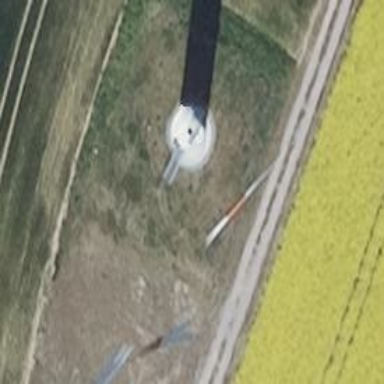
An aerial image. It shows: Wind generator powered by wind. The generator type is horizontal axis and it uses wind turbines.